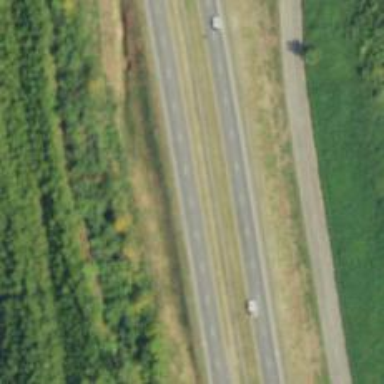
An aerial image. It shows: Asphalt road classified as primary highway with expressway characteristics.